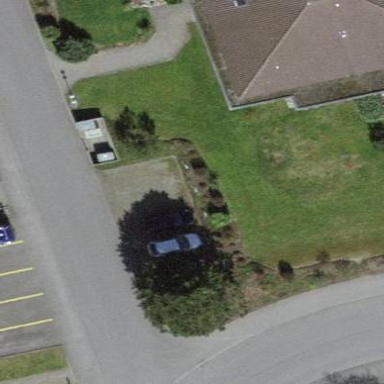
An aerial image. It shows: Street side parking area.